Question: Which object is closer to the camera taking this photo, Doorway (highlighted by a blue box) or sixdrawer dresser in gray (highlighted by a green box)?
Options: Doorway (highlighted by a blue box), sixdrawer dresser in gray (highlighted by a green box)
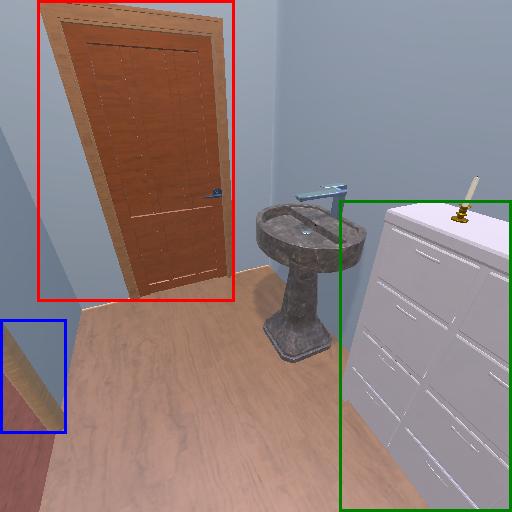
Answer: Doorway (highlighted by a blue box)